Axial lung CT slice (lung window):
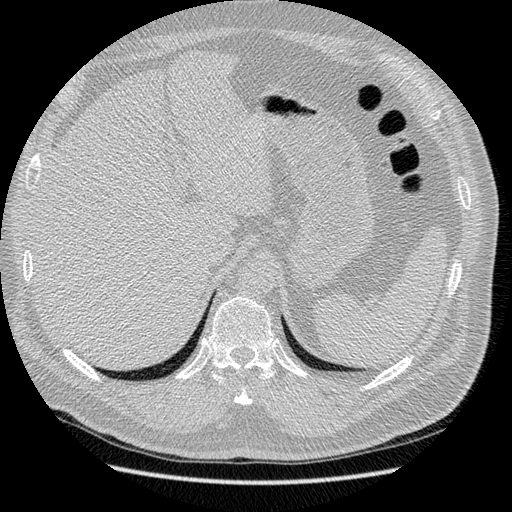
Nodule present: no